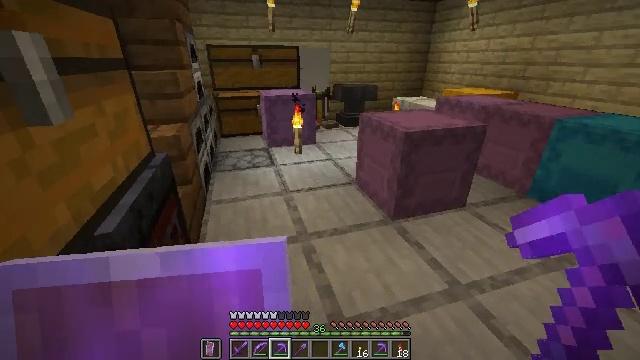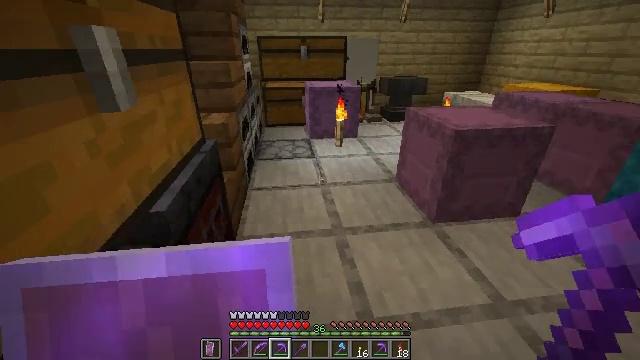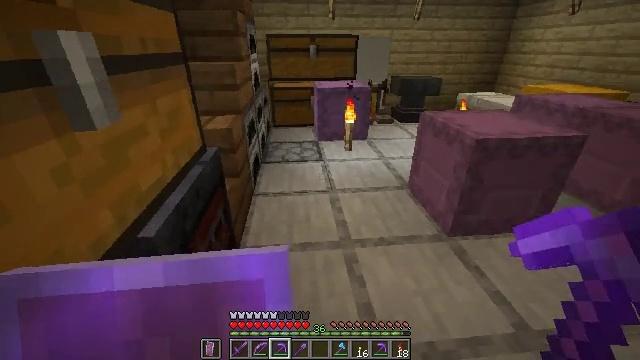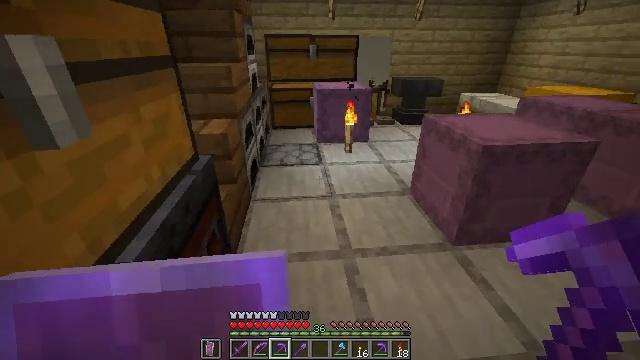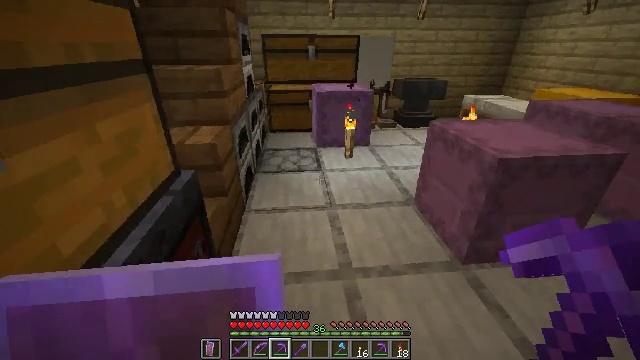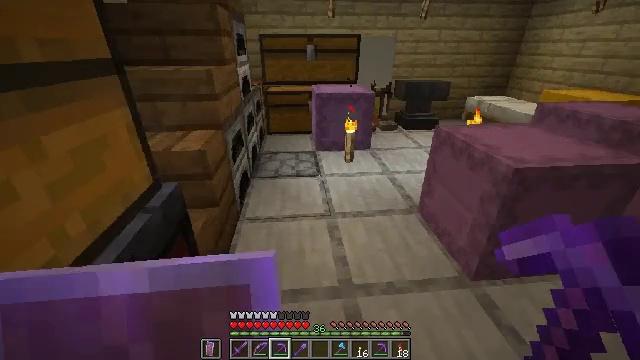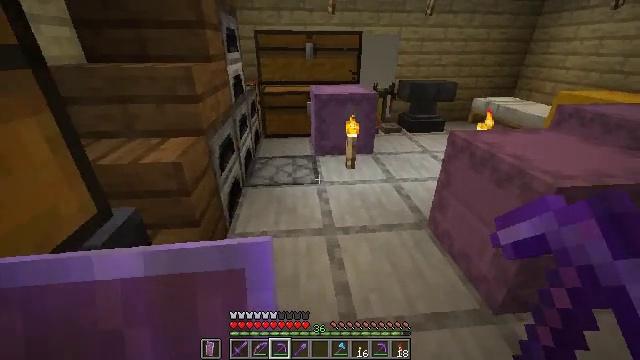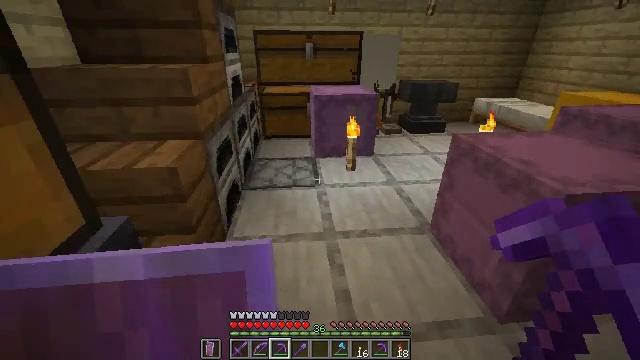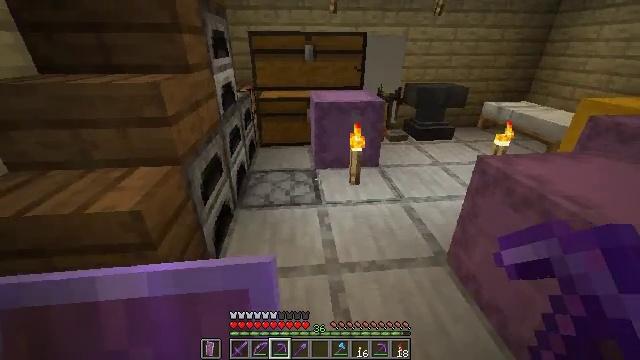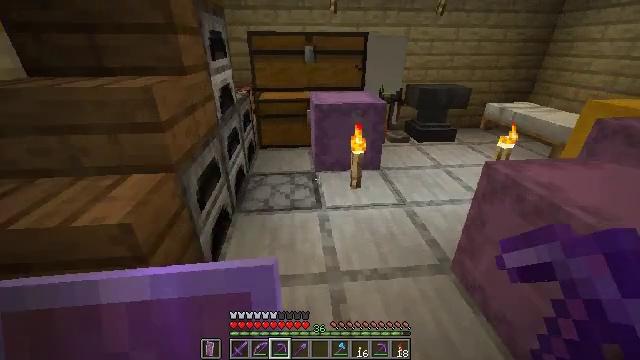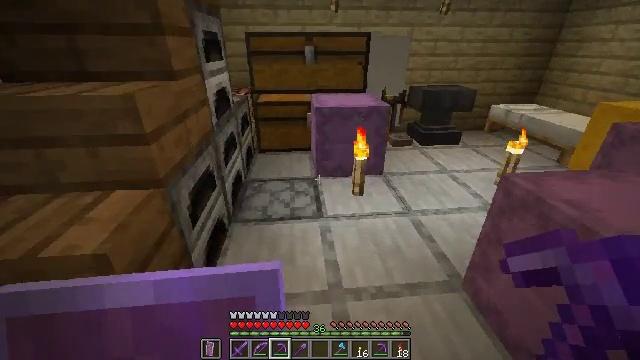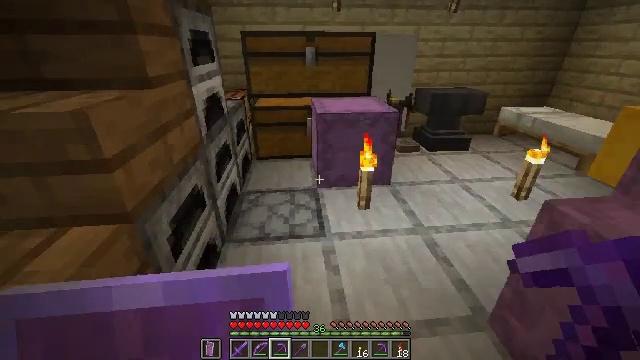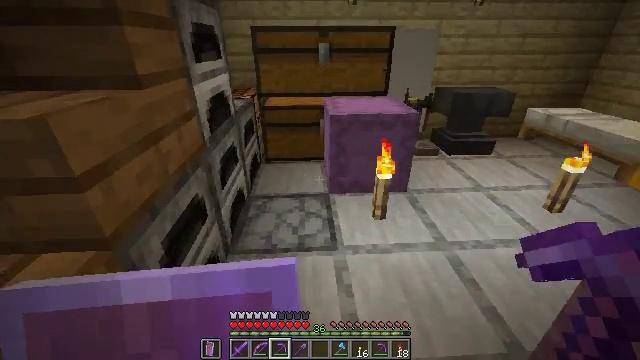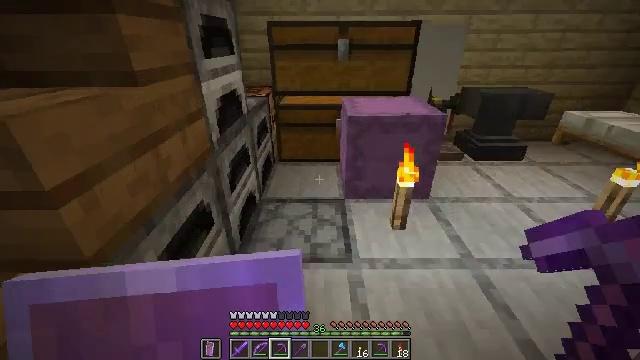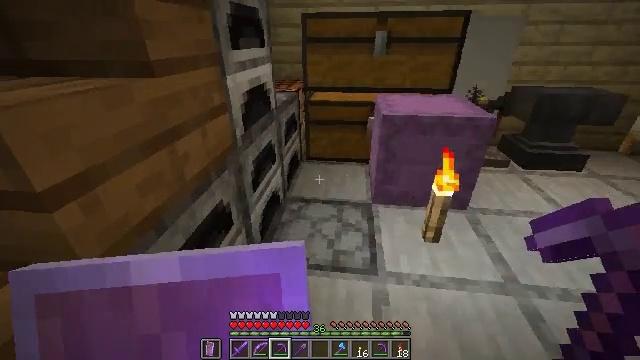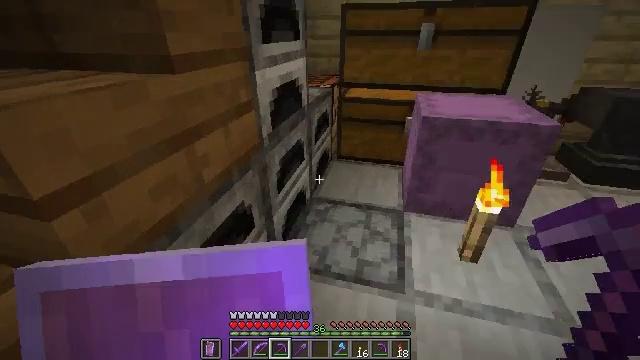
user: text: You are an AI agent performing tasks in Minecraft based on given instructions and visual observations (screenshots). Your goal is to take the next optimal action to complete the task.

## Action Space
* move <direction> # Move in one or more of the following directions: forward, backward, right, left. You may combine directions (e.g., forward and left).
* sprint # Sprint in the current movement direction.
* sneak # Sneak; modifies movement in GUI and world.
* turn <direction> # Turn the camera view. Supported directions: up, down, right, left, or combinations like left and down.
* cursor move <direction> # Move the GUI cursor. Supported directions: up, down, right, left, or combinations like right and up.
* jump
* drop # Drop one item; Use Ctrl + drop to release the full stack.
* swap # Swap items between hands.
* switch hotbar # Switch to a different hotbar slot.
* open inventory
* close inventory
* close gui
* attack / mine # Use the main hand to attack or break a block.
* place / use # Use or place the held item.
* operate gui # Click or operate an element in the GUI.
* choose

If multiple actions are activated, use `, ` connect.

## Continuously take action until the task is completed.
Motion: motion action
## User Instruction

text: Combine resources to make a piston.
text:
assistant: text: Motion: move forward, turn left and down
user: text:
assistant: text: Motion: move forward, turn left
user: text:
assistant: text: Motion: move forward
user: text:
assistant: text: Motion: move forward
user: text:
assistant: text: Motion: move forward
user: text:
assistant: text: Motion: move forward
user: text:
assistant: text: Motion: move forward
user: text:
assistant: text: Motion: move forward
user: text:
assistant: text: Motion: move forward
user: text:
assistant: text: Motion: move forward
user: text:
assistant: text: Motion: move forward
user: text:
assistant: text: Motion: move forward, turn left
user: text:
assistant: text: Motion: move forward, turn left
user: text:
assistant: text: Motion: move forward, turn left
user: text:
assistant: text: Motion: move forward, turn left and down
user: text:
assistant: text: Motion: move forward, turn left
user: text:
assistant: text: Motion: move forward, turn left
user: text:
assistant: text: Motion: move forward, turn left
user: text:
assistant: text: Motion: move forward, turn left
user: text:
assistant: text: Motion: move forward
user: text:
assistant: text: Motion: move forward
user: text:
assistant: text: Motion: move forward
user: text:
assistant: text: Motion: move forward
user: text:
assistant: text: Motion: no_op
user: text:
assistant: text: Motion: no_op
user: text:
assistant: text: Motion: no_op
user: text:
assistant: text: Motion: turn right and up
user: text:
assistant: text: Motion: turn right and up
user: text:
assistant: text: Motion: no_op
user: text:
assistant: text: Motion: no_op